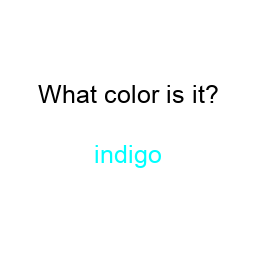
Color: cyan
Color name shown: indigo
Background color: white
Question text color: black